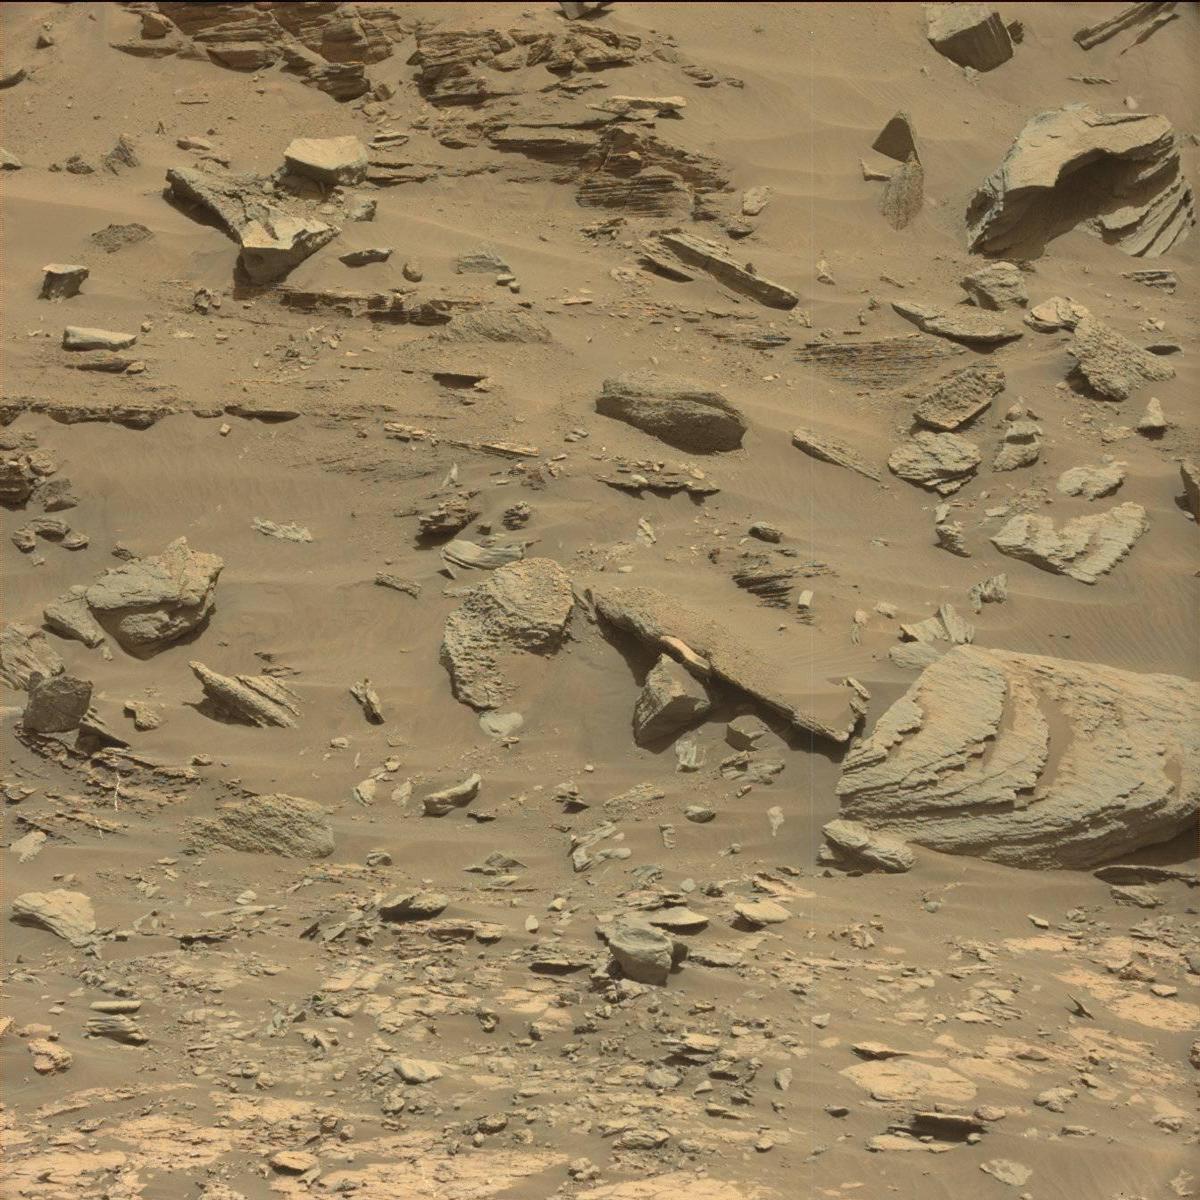
Terrain classes present: Bedrock, Rock, Sand / Soil